Question: I have setup a box2d world with a keyboard controlled player. The player can walk and jump. How do I prevent the player from "sticking" to walls while jumping and pressing the directional key towards an object?

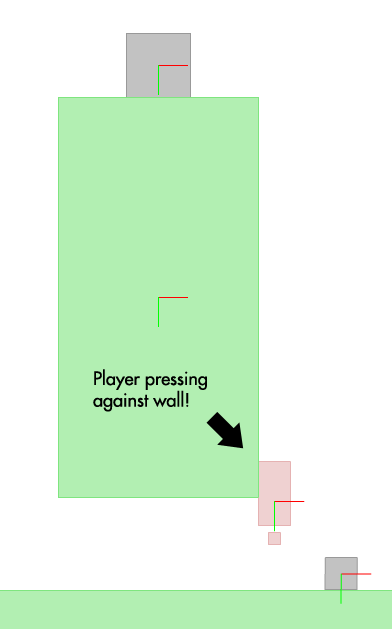
Answer: Make player body as group of bodies (add fixtures at left and right sides)? and set friction to 0